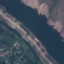
Label: River